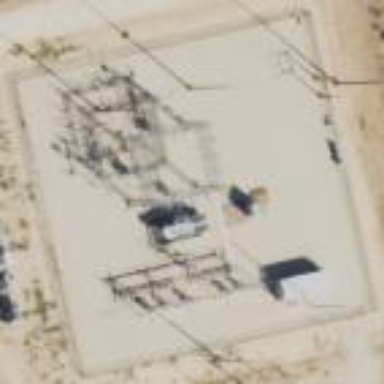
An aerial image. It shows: Distribution level power substation surrounded by fence.